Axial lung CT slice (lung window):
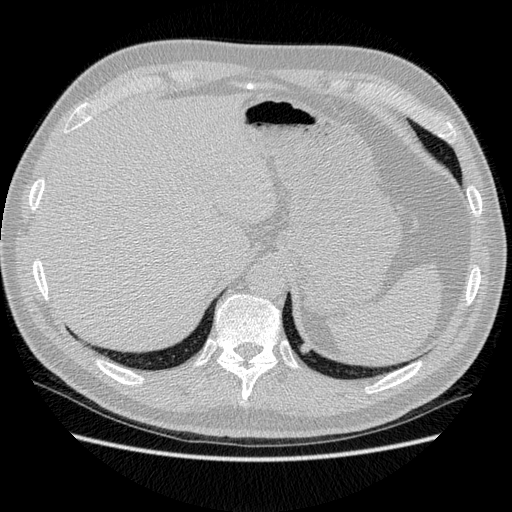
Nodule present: yes
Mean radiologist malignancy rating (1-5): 1.5